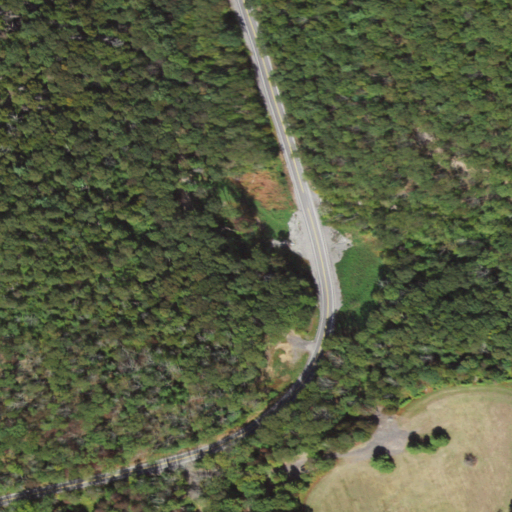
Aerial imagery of gap in Pennsylvania named Romig Gap containing deciduous forest, open development, barren land, pasture, medium intensity development, and evergreen forest